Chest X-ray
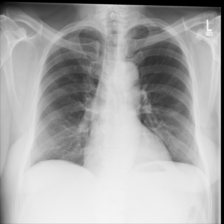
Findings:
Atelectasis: negative
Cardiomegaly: negative
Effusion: negative
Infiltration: negative
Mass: negative
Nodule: negative
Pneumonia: negative
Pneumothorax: negative
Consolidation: negative
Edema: negative
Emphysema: negative
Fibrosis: negative
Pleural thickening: negative
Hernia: negative